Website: crate-barrel
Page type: billing-address
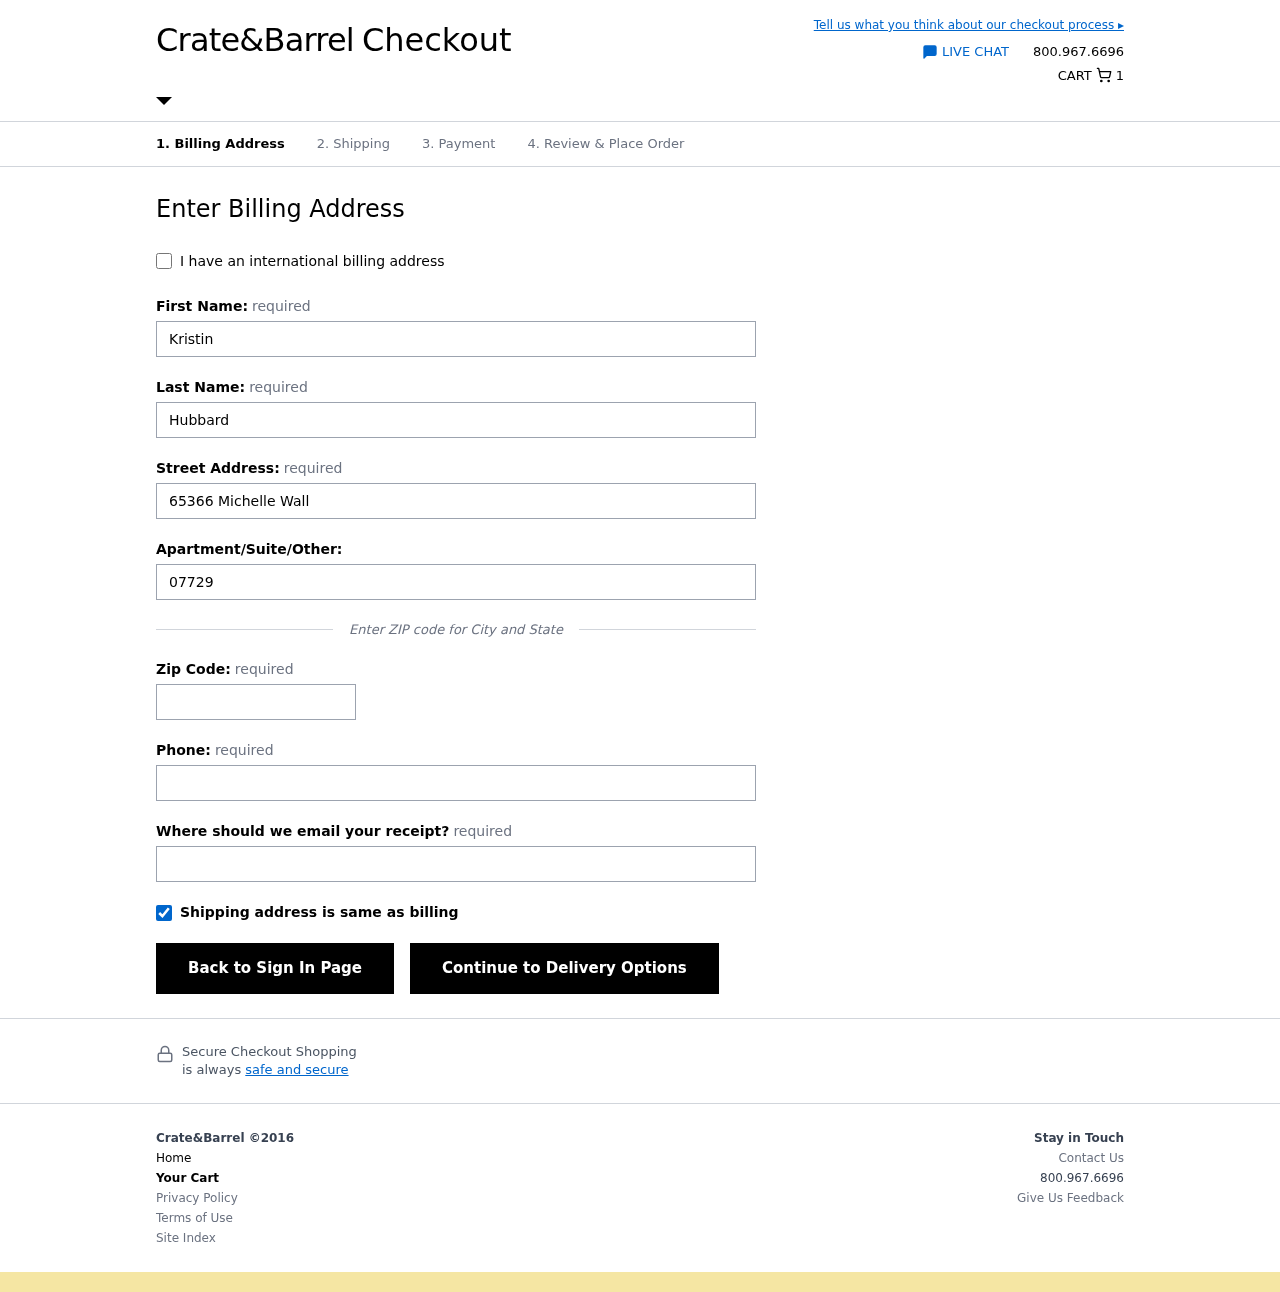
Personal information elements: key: PII_EMAIL
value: kristinhubbard@yahoo.com
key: PII_FIRSTNAME
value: Kristin
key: PII_LASTNAME
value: Hubbard
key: PII_PHONE
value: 7842538350
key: PII_POSTCODE
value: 14433
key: PII_STREET
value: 65366 Michelle Wall
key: PII_STREET2
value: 07729 Charles Knoll Apt. 018
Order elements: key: ORDER_NUM_ITEMS
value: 1